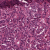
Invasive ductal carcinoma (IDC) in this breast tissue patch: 1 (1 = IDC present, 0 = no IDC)